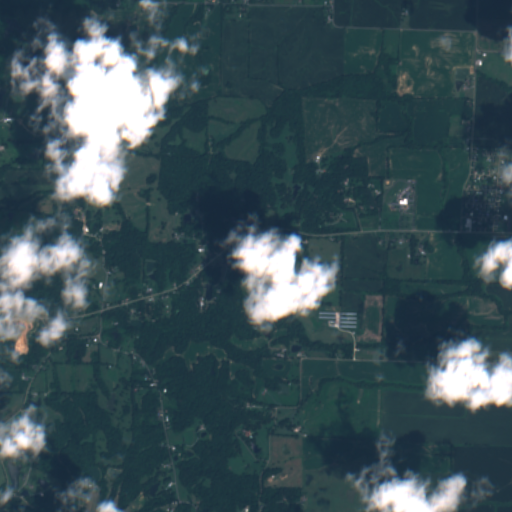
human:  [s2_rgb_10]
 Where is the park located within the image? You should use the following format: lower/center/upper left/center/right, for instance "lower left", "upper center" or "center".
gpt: The park is located in the center right of the image.
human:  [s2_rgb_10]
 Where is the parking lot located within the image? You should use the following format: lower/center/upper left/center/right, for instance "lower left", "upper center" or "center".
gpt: The parking lot is located in the center right of the image.
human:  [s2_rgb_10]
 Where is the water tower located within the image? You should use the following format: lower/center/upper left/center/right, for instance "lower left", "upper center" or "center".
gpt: The water tower is located in the center left of the image.
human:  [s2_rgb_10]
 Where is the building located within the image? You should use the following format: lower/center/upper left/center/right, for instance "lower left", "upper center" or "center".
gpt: The building is located in the center right of the image.
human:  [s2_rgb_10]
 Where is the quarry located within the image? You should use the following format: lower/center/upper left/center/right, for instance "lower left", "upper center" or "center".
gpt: There is no quarry in the image.